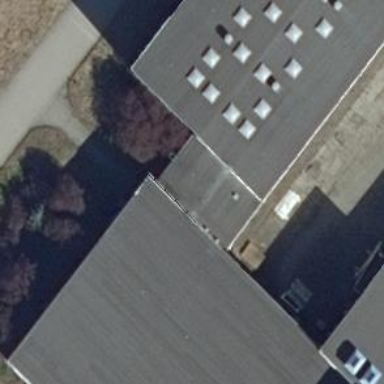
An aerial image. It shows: Industrial building.